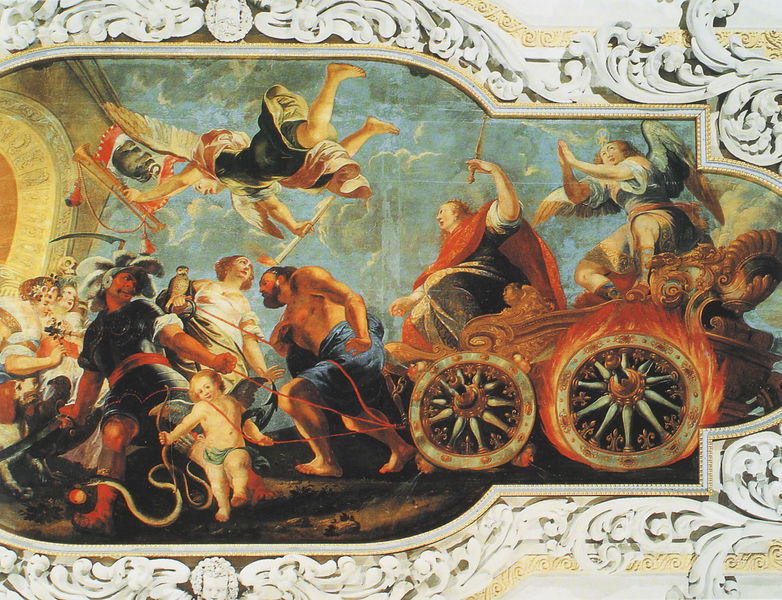
Titel: Festsaal des Klosters St. Benedikt
Künstler: Kaspar Feichtmayr
Standort: Benediktbeuern, Kloster St. Benedikt (EU - D - Bayern - Oberbayern)
Schlagwörter: feuer, himmel, vogel, blüten, schnur, decke, fliegen, räder, engel, bogen, ziehen, wagen, tor, seil, soldat, schlange, gestik, rüstung, christlich, teufel, eros, königin, deckengemälde, streitwagen, christentum, pfeile, zepter, elefant, deckenmalerei, trompete, triumpf, erote, triumpfwagen